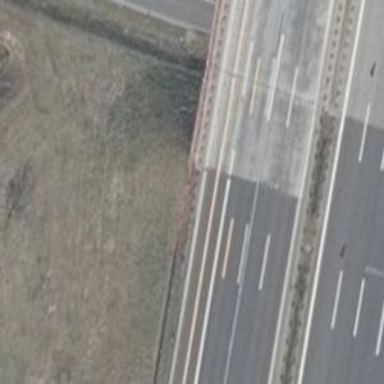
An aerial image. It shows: Concrete bridge over motorway.